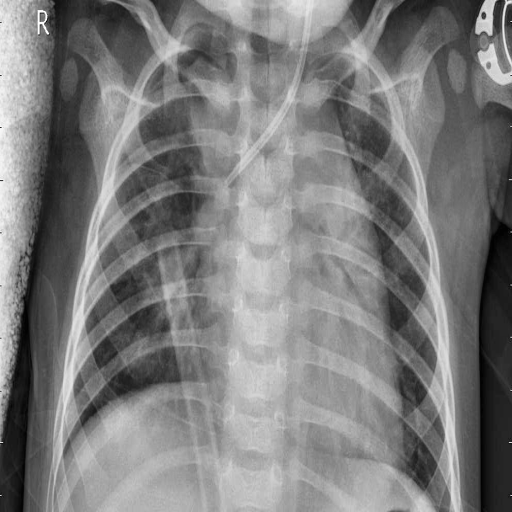
Finding: PNEUMONIA